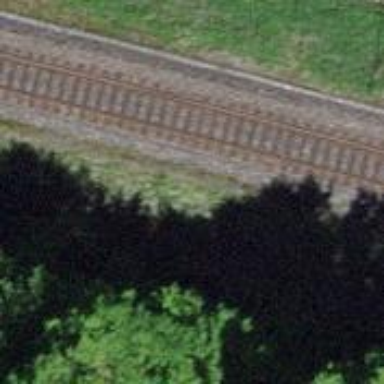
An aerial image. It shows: Railway with electrified contact lines.